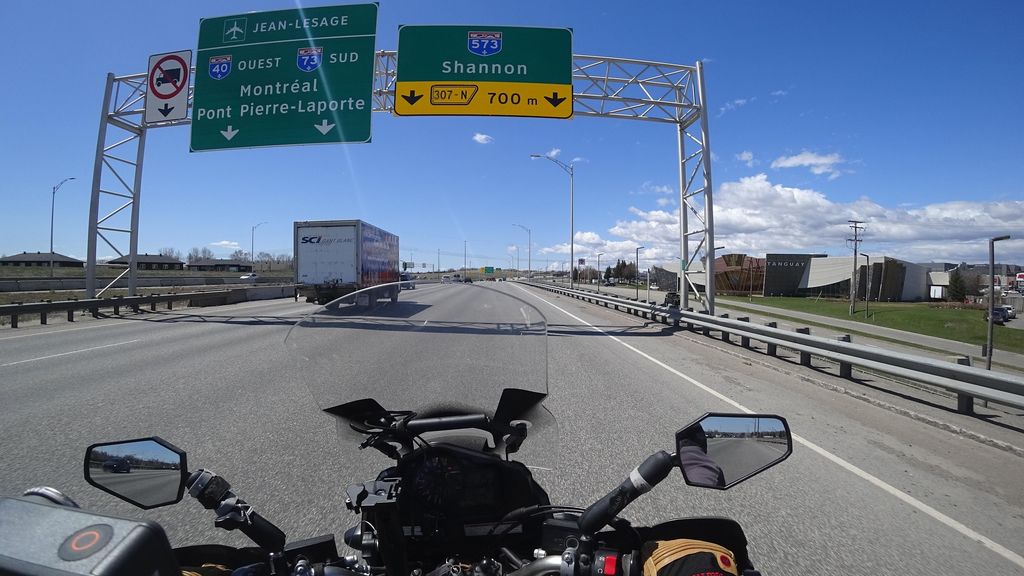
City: quebec_city